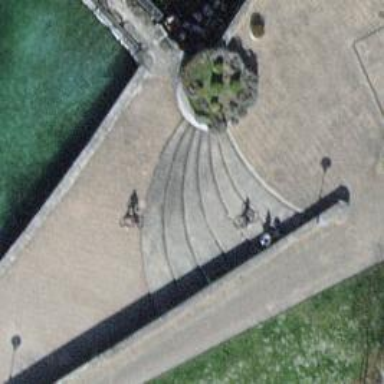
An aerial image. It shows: Paved steps.